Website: bh-photo
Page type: address-validator
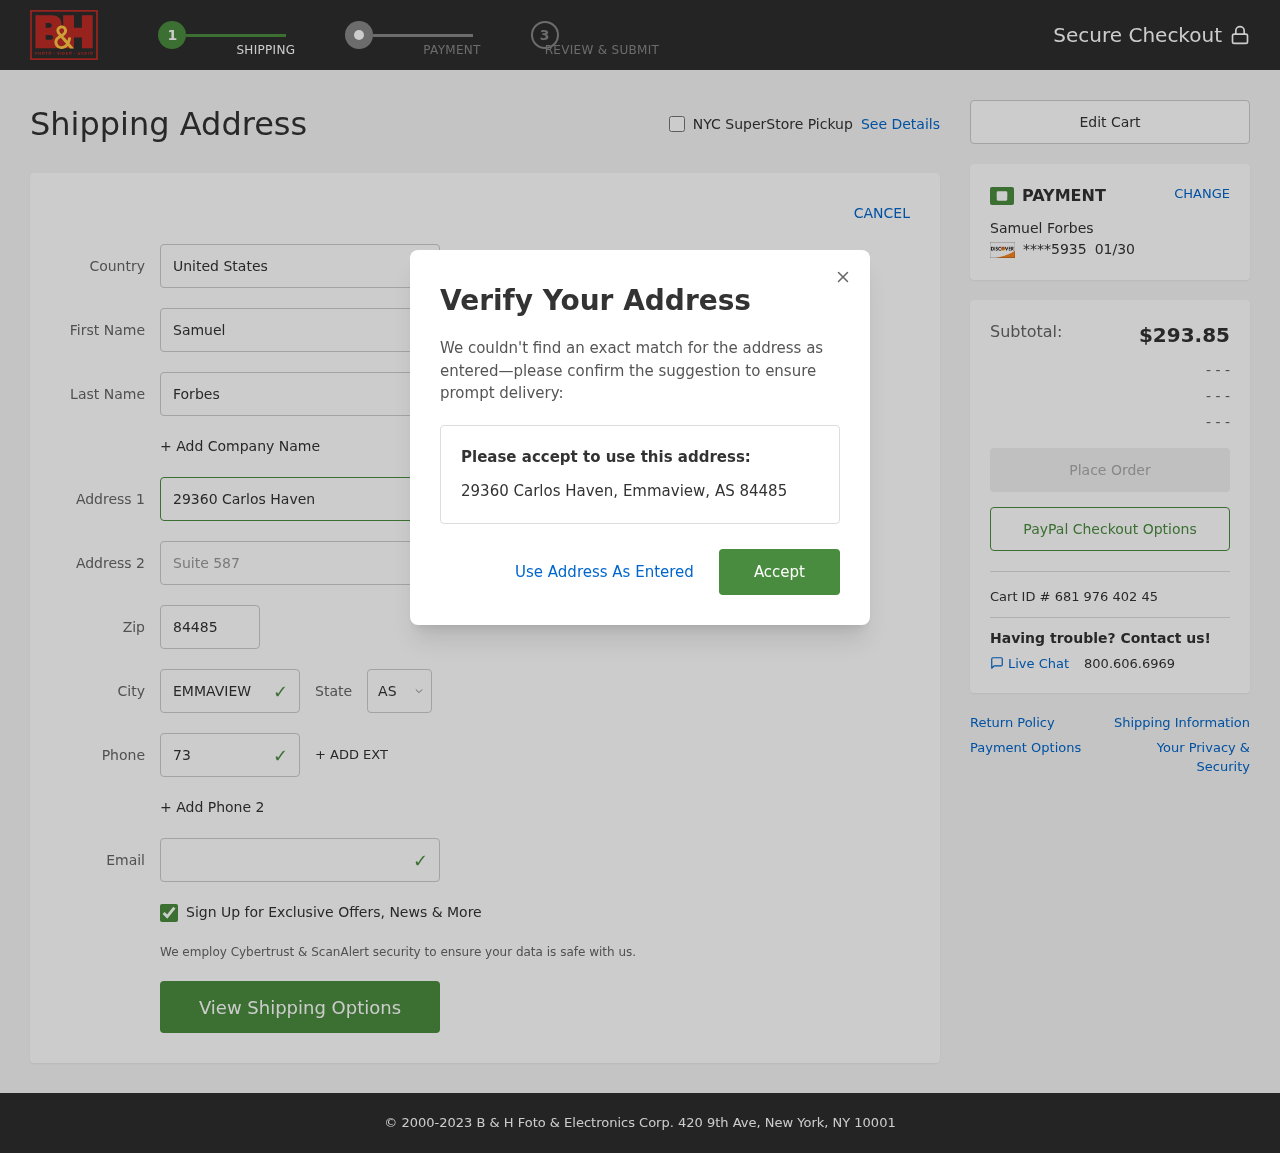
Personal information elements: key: PII_CARD_EXPIRY
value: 01/30
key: PII_CARD_LAST4
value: ****5935
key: PII_CITY
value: Emmaview
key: PII_COUNTRY
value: United States
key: PII_EMAIL
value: samuel_forbes@gmail.com
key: PII_FIRSTNAME
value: Samuel
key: PII_FULLNAME
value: Samuel Forbes
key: PII_LASTNAME
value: Forbes
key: PII_PHONE
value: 7363426604
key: PII_POSTCODE
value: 84485
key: PII_STATE_ABBR
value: AS
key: PII_STREET
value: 29360 Carlos Haven
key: PII_STREET2
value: Suite 587
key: PII_CITY_STATE_ZIP
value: Emmaview, AS 84485
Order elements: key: ORDER_SUBTOTAL
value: $293.85
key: ORDER_ID
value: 681 976 402 45